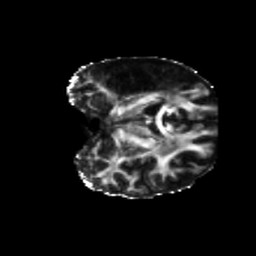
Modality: FA
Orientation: coronal
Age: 36
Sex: female
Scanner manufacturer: siemens
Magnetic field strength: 3 T
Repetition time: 5.25 s
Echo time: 0.08 s